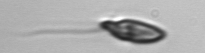
Label: Katodinium_or_Torodinium